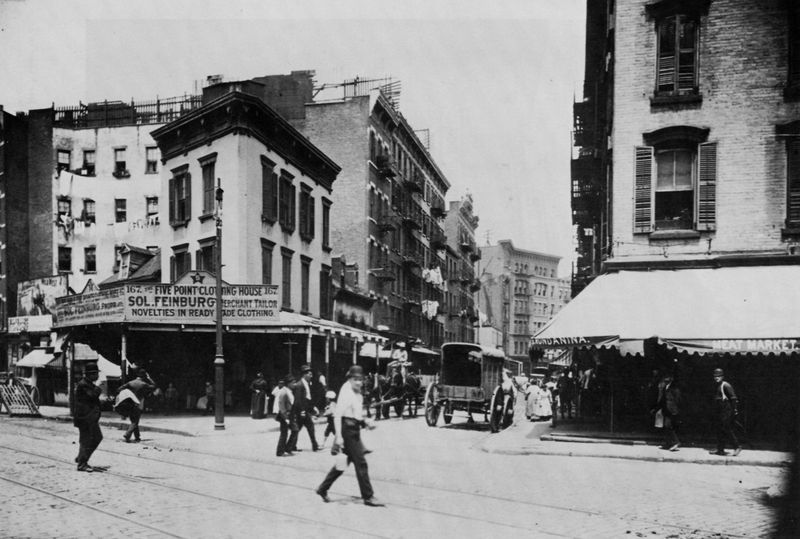
Titel: Worth und Baxter Street
Künstler: Amerikanischer Photograph
Schlagwörter: weiß, menschen, stadt, fenster, grau, laternen, licht, männer, paris, schwarz, strasse, leute, architektur, häuser, theater, fensterläden, karren, räder, ecke, ansicht, passanten, dächer, amerika, kutsche, kutschen, werbung, wagen, foto, fotografie, photographie, schild, eckhaus, gerüst, bürgersteig, kreuzung, polizist, schwarzweiß, uniform, reklame, jalousie, photo, kino, etagen, schienen, stockwerke, aufnahme, strassenecke, markise, mietshäuser, kutsch